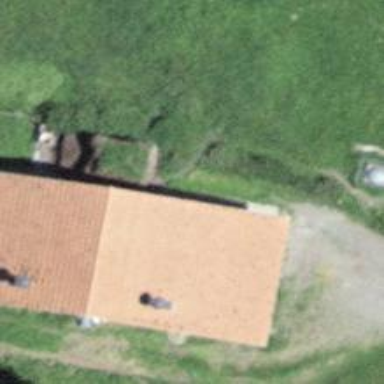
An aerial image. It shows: Rural barn.